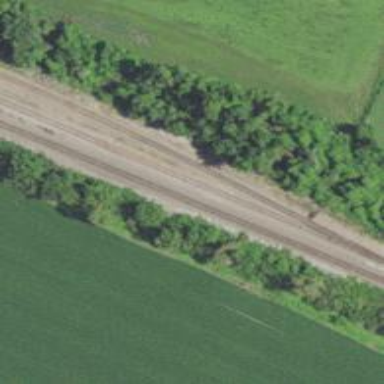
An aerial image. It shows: Railway siding for service.